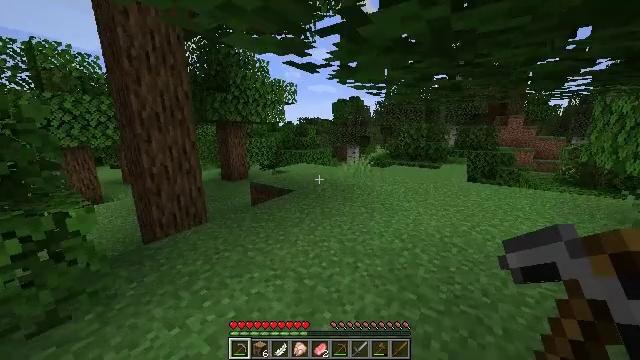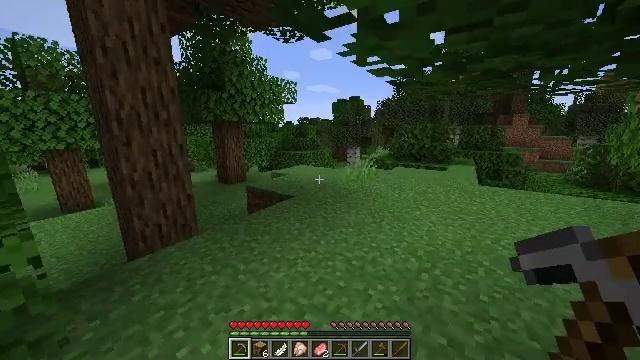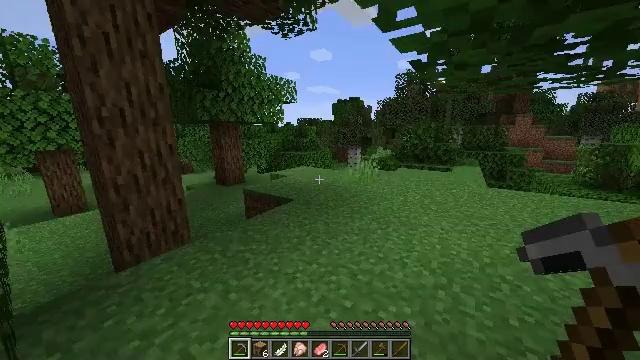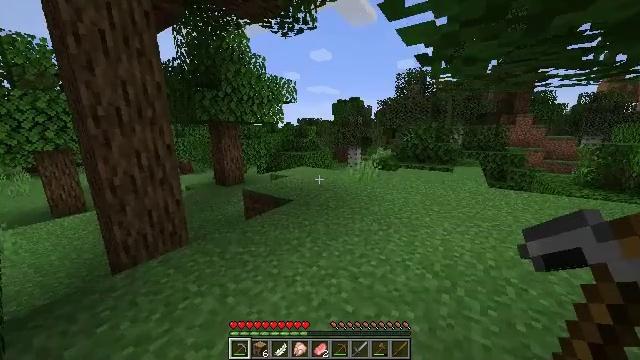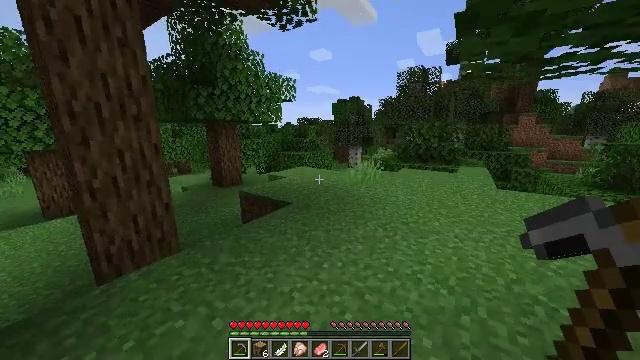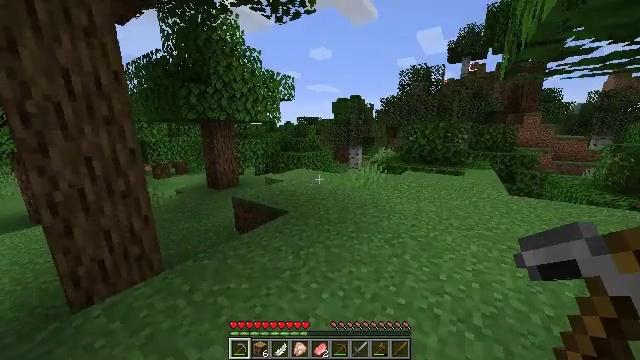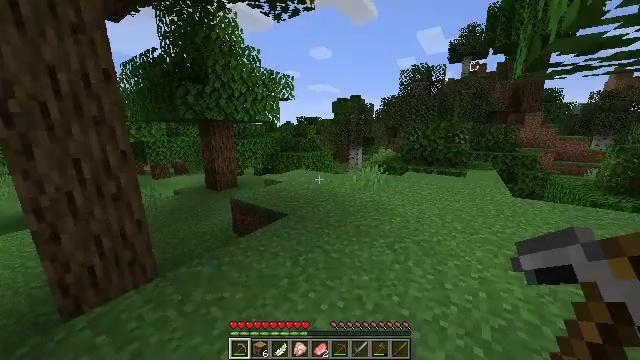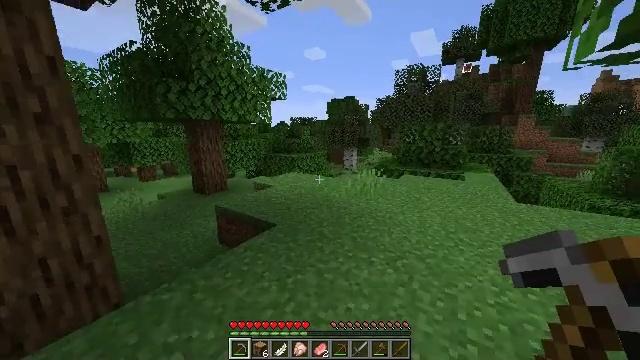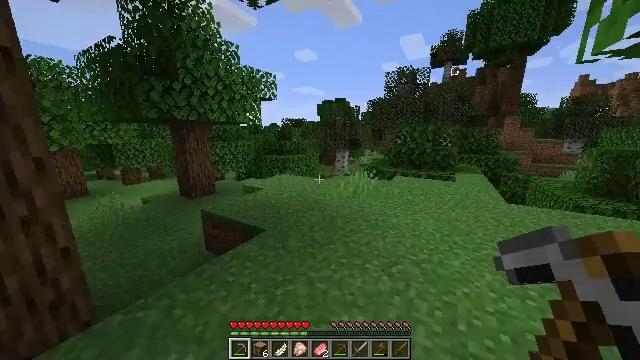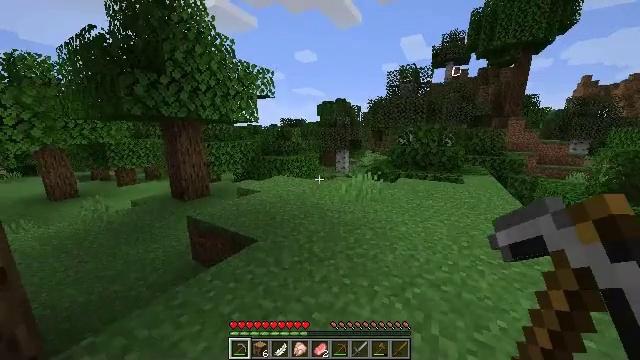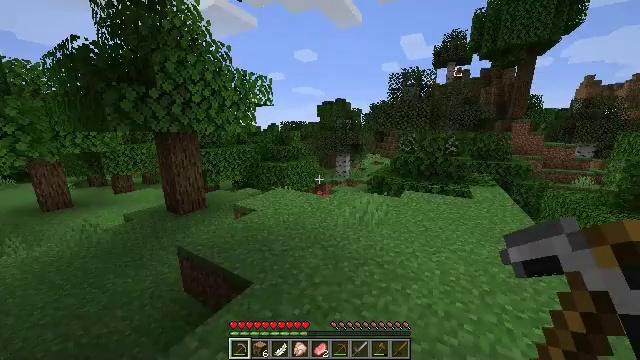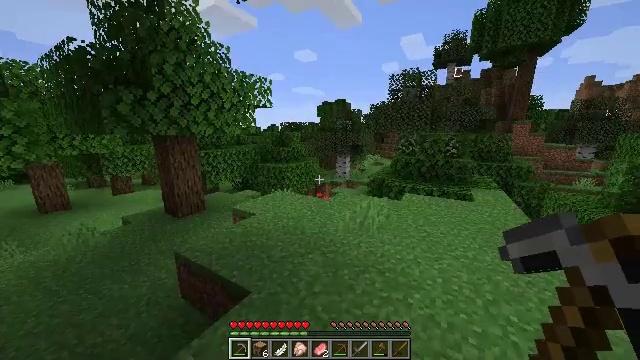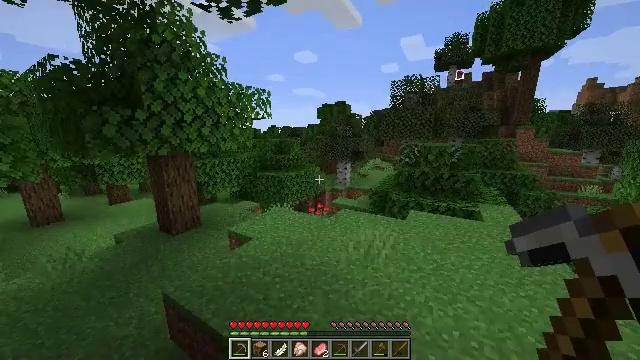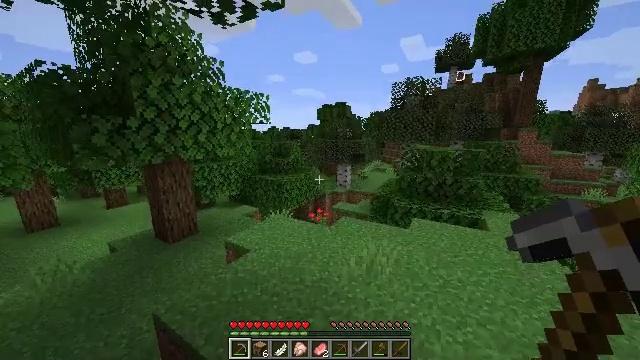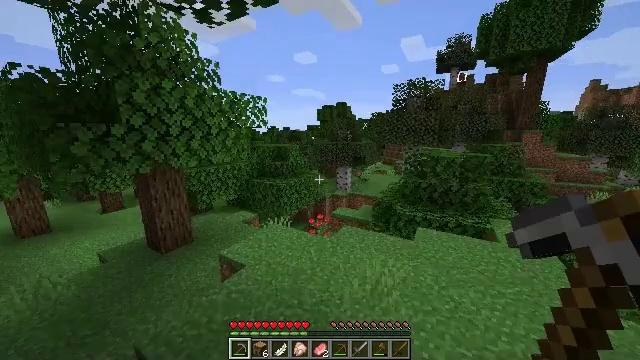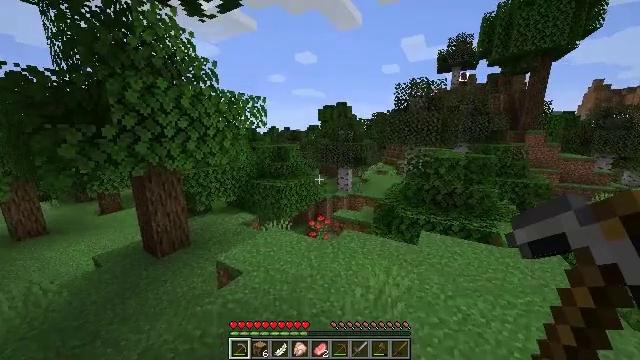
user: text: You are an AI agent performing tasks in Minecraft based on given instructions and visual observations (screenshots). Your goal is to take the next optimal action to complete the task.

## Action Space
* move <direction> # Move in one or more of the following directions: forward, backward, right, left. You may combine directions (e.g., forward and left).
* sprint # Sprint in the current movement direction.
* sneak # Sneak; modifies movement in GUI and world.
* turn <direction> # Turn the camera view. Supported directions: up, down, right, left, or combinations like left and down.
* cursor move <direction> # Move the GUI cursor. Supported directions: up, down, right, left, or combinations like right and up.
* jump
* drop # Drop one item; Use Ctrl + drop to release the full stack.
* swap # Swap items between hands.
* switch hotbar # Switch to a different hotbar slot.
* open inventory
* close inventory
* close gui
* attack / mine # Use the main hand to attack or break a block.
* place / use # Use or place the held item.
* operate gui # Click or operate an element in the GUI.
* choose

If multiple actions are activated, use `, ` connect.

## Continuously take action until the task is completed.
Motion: motion action
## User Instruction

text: Break oak leaves from the trees.
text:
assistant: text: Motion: move forward, sprint
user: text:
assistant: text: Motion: move forward, sprint
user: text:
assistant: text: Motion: move forward, sprint
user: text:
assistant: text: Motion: move forward, sprint
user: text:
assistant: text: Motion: move forward, sprint
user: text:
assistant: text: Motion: move forward, sprint
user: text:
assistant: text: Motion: move forward, sprint, turn right
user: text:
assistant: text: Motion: move forward, sprint, turn right
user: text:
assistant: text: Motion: move forward, sprint
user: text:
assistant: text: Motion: move forward, sprint, jump
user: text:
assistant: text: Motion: move forward, sprint, jump
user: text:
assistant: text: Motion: move forward, sprint, jump
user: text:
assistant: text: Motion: move forward, sprint, jump
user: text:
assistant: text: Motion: move forward, sprint
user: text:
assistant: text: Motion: move forward, sprint
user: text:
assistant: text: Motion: move forward, sprint
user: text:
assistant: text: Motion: move forward, sprint, turn left
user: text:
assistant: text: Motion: move forward, sprint, turn left
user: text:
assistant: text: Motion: move forward, sprint, turn left
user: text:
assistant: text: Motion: move forward, sprint
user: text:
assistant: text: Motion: move forward, sprint, jump
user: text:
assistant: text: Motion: move forward, sprint, jump
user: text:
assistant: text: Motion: move forward, sprint, turn left and down, jump
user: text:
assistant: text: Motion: move forward, sprint, jump
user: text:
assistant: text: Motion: move forward, sprint, turn left and down
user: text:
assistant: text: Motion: move forward, sprint, turn left and down
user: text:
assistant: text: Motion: move forward, sprint, turn left and down
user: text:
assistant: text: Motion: move forward, sprint, turn left and down
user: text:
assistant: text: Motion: move forward, sprint, turn left
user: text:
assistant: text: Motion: move forward, sprint